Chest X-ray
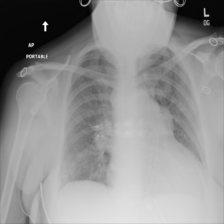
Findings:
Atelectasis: negative
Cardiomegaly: negative
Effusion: negative
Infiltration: negative
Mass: negative
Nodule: negative
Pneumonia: negative
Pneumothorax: negative
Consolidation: negative
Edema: negative
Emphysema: negative
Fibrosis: negative
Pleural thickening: negative
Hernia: negative